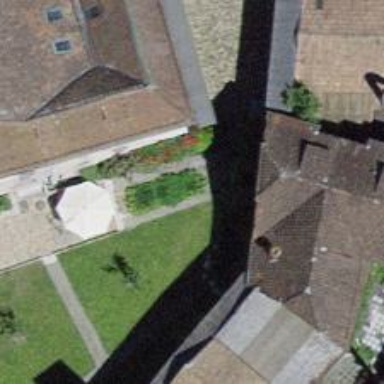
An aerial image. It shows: Building surrounded by city wall.